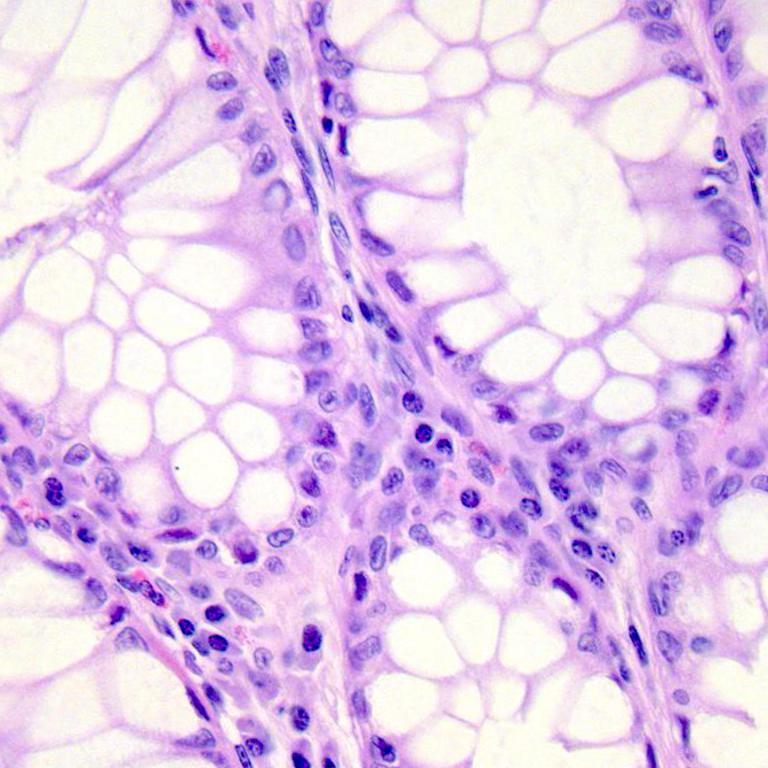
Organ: colon
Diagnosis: benign